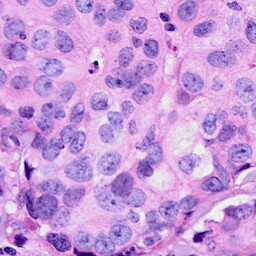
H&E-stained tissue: Breast